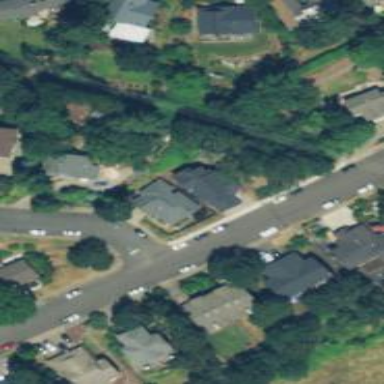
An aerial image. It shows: Residential road with sidewalk on the left.